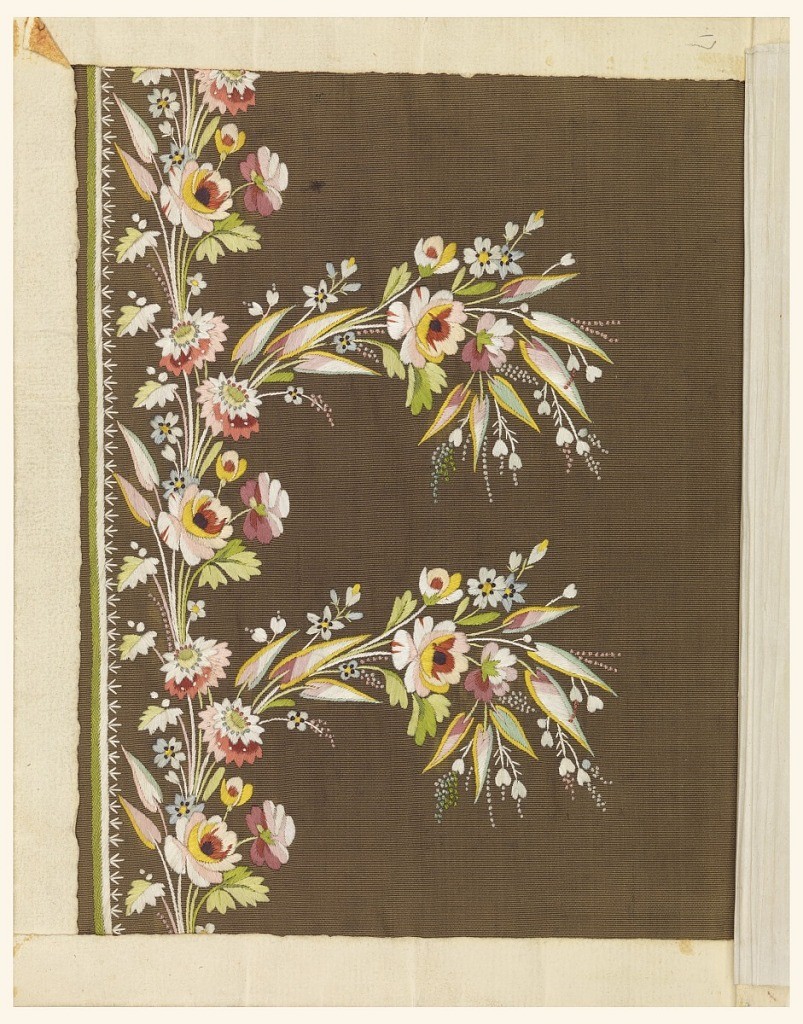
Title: Embroidery sample
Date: ca. 1800
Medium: silk, paper Technique: embroidered on taffeta
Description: Mutlicolored silk embroidery in a border design of s small-scale vine and flowers with two floral sprays extending from the border on a brown ground.